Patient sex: M
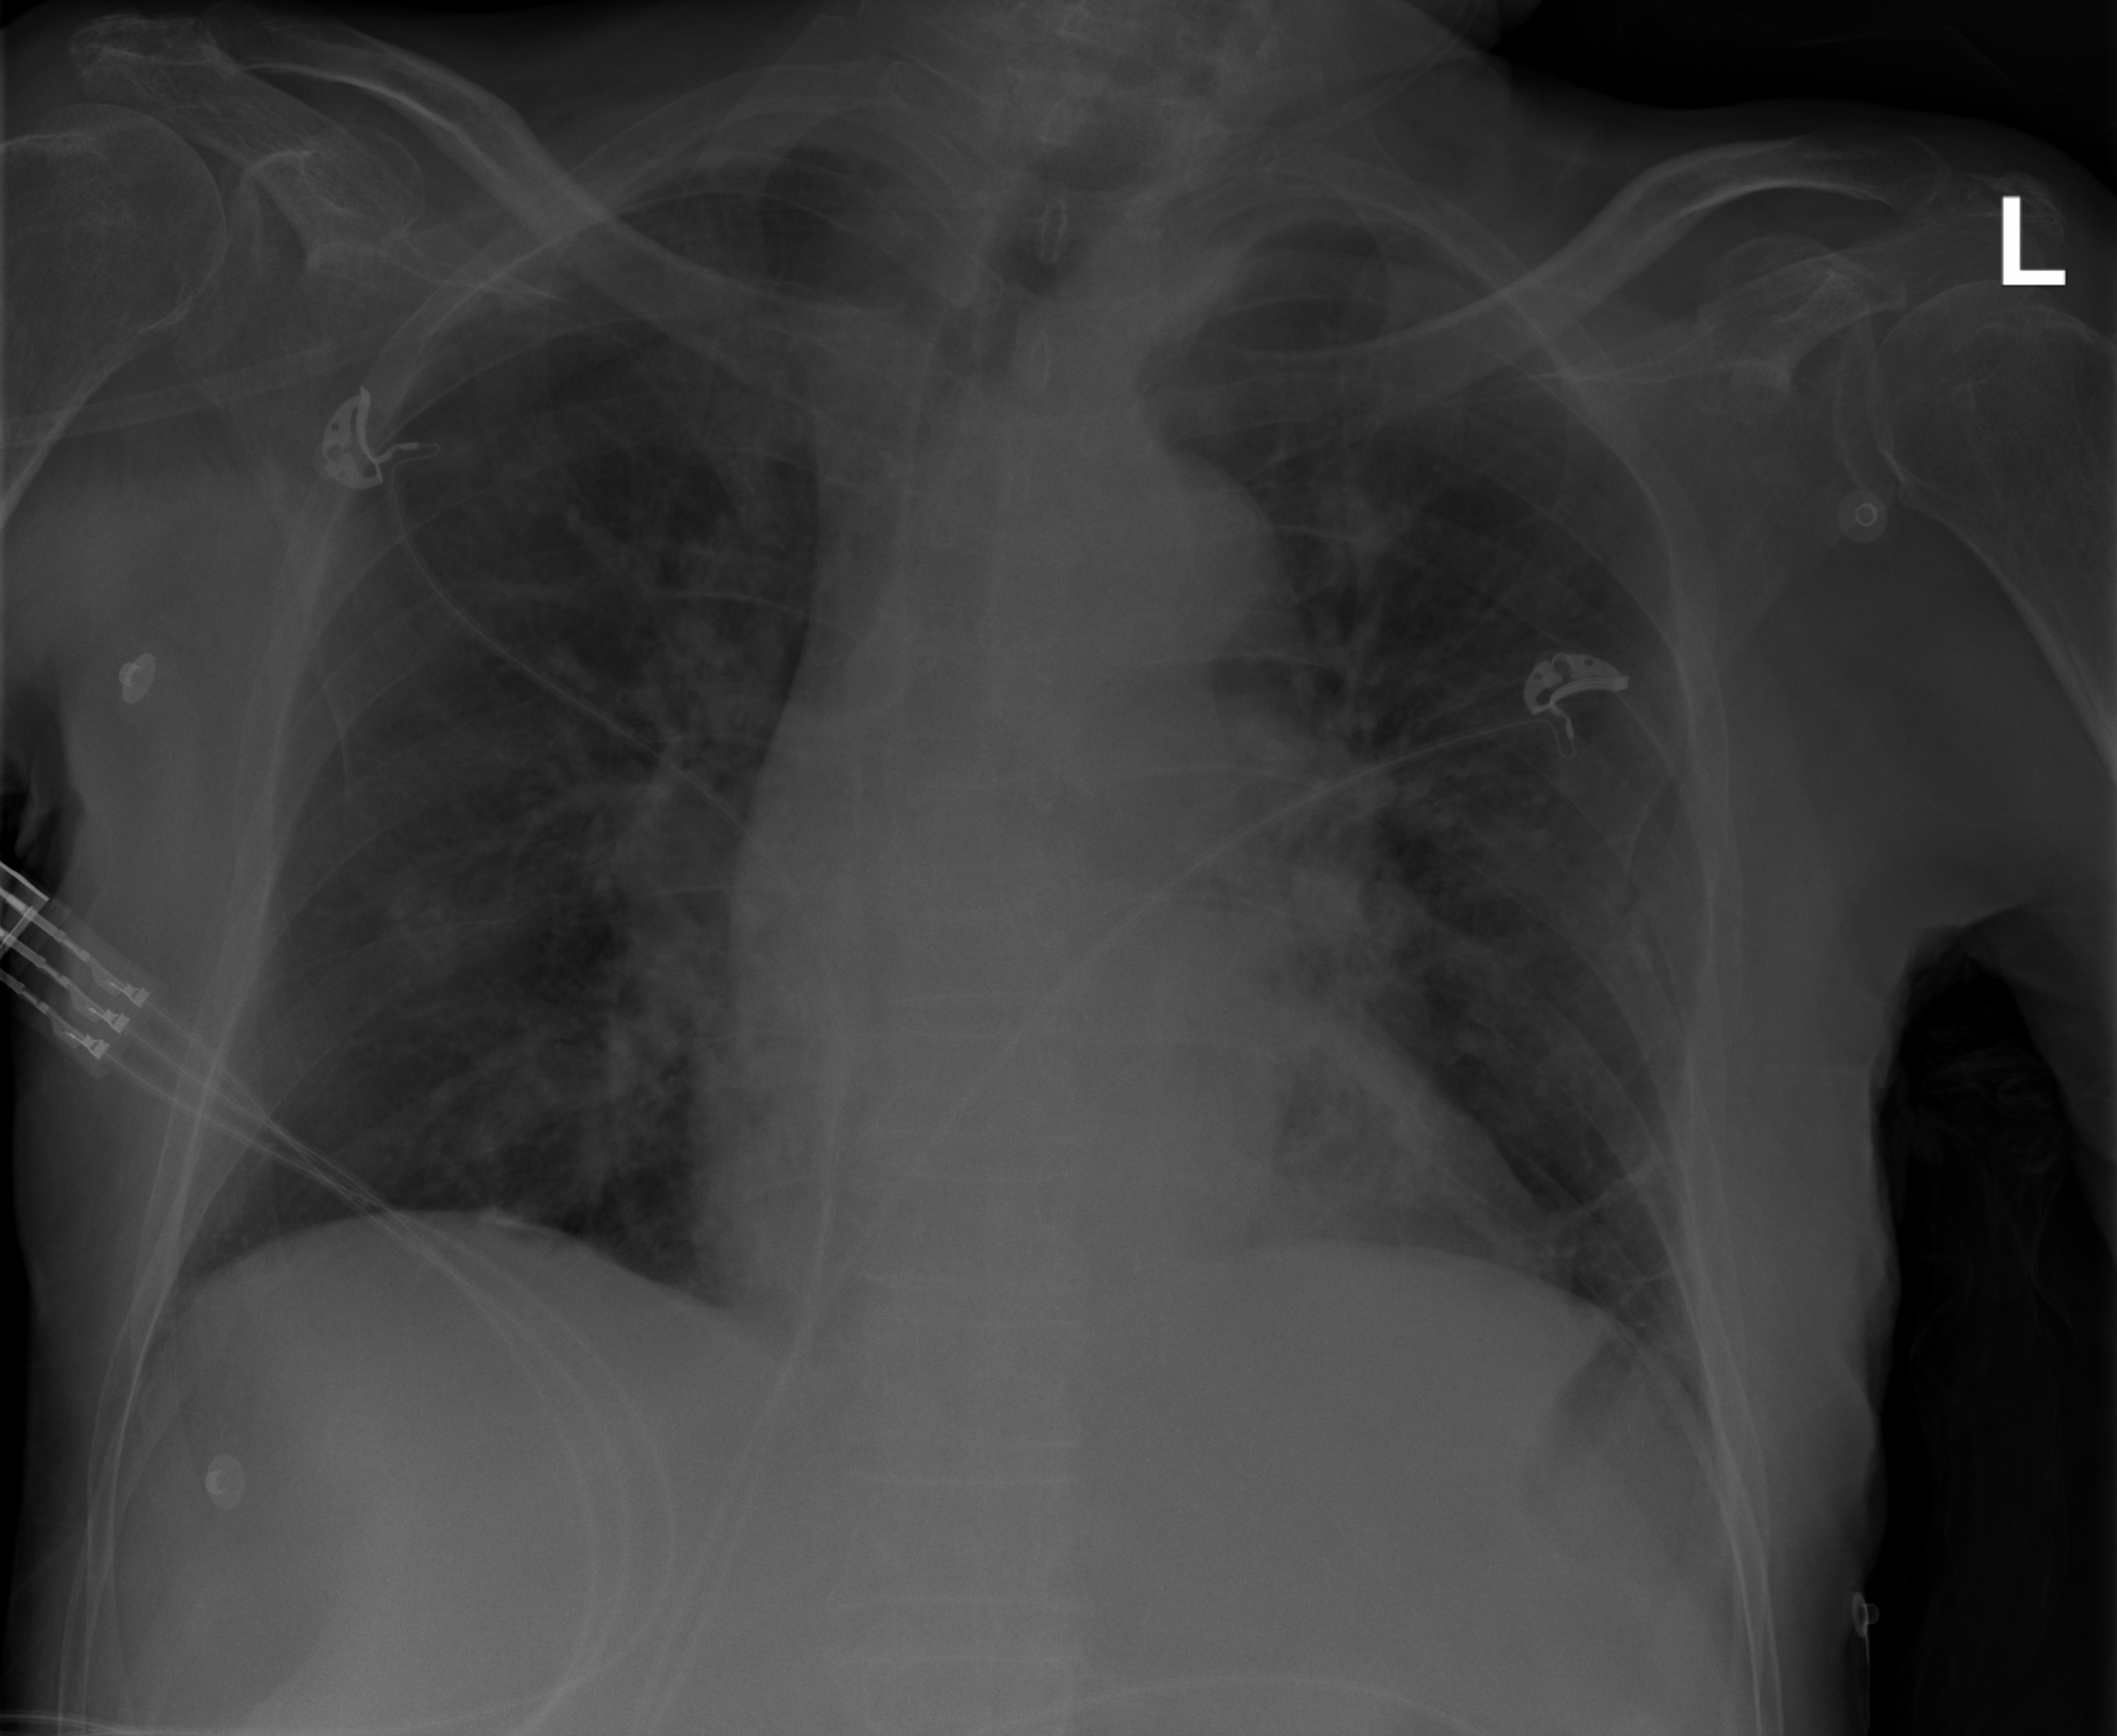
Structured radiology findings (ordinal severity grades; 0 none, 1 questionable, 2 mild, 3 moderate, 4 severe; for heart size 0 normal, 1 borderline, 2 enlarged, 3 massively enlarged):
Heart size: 1
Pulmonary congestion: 0
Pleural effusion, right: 0
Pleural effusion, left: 0
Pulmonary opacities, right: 2
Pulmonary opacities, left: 2
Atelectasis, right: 2
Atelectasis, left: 2